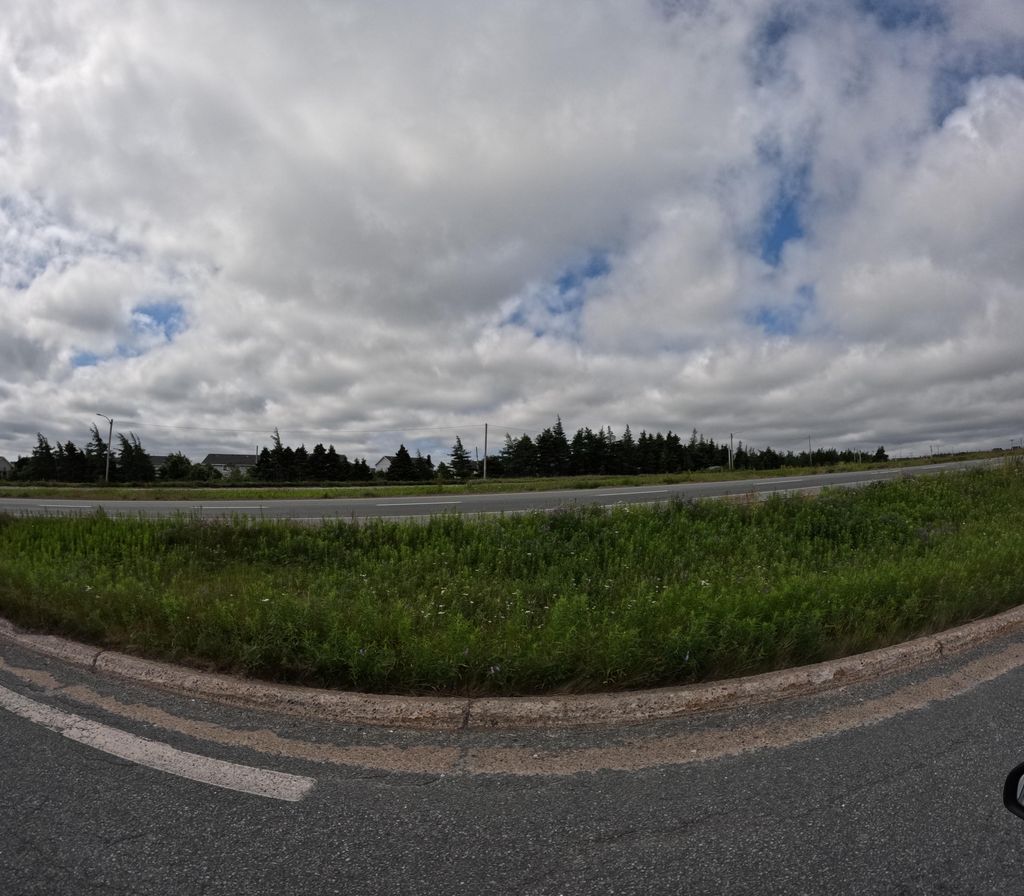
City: st_johns